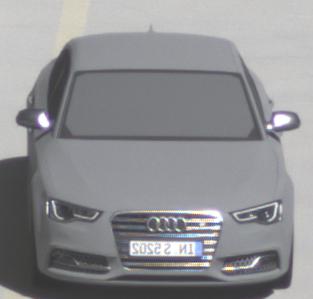
Make: Audi
Model: S5
Detailed model: F5
Model produced from: 2016
Model produced until: 2019
Doors: 2
Color: gray
Road condition: dry road
Daytime: midday
Contrast: high contrast